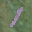
Label: 1